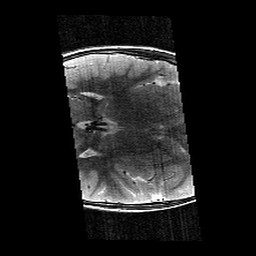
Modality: T2w
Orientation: axial
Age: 9
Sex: male
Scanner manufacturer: siemens
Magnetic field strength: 3 T
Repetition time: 9.23 s
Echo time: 0.067 s